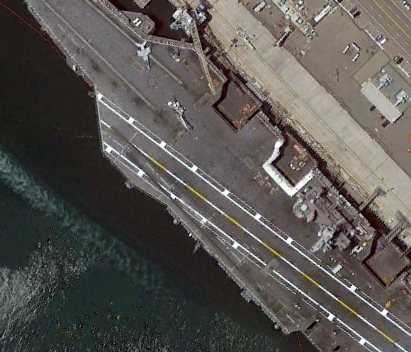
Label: Nimitz-class_aircraft_carrier